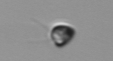
Label: Pyramimonas